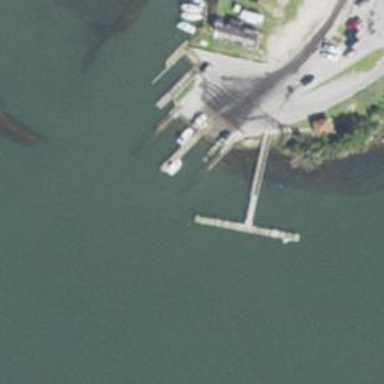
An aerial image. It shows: Man-made pier.